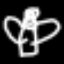
Label: angel